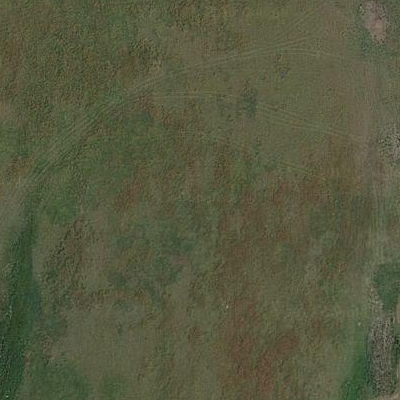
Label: aGrass